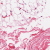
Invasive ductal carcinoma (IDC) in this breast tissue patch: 0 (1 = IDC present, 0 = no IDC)